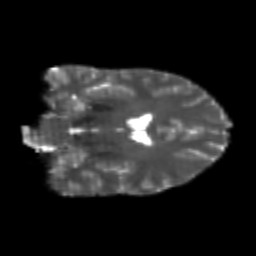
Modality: T2w
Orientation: coronal
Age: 21
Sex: female
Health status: healthy
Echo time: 0.074 s